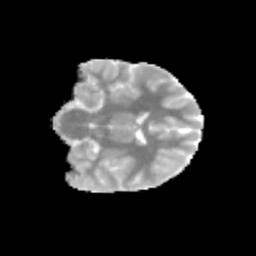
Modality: MD
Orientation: coronal
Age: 11
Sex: female
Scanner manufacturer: siemens
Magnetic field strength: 3 T
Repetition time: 3.8 s
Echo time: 0.07 s